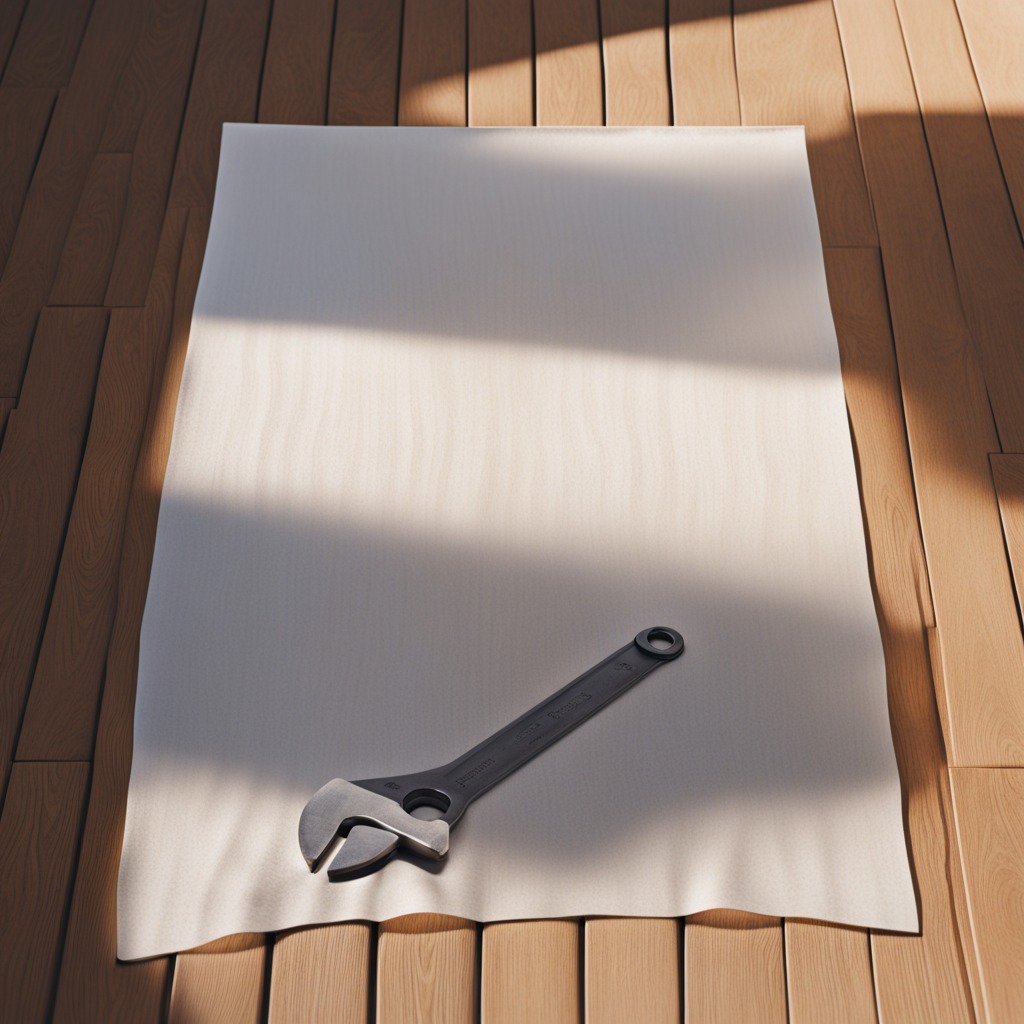
An wrench is lying on a wooden table in an outdoor workshop during daytime bright natural light soft shadows worn but beneath the cloth.